Question: I'm trying to figure out the best patterns for making a jQuery-based or CSS-based pop-up menu when clicking a button.
I'd like to have something like this:

I'm not even sure how to conceptualize going about this, so any help would be appreciated. Make it high-level if you want, though a working example (JSFiddle) would be best.
Thanks!
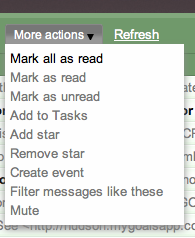
Answer: This was actually fairly easy to figure out, and much thanks is owed to @NateL in #jquery on IRC for helping me figure out the CSS on this.
Here's what I implemented:
## CSS
'''
.all-checkboxes-menu
{
position: absolute;
width: auto;
height: auto;
display: none;
top: 28px;
left: 7px;
background-color: white;
z-index: 1;
box-shadow: 0px 5px 5px #999;
-moz-box-shadow: 0px 5px 5px #999;
-webkit-box-shadow: 0px 5px 5px #999;
}
.tasks-submenu
{
padding: 5px;
}
.tasks-submenu li
{
list-style: none;
padding-top: 2px;
padding-bottom: 2px;
}
.tasks-submenu li:hover
{
background-color: #fcf7bd;
}
'''
## HTML
'''
<div class="all-checkboxes-menu">
<ul class="tasks-submenu">
<li>All</li>
<li>None</li>
<li>Due Today</li>
<li>Overdue</li>
</ul>
</div>
'''
The crucial portion of the CSS is the 'position: absolute', and the parent div must be explicitly given 'position: relative'. Note that 'display: none' is used initially. In the jQuery code, I call '.css({'display': 'block'})' to show the submenu.
The result looks like this: